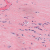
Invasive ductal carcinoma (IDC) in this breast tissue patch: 0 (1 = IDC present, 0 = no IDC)